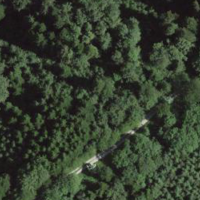
EUNIS habitat code: 43
Species observed at this site:
Tanacetum vulgare
Fagus sylvatica